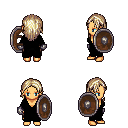
a pixel art fantasy rpg character, female body template, human, tanned skin, black robe, gold greaves, white blonde long hairstyle, metal gloves, shield, four views (front, back, left, right), 2x2 character sprite sheet, small pixel art, hard edges, no anti-aliasing